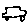
Label: car